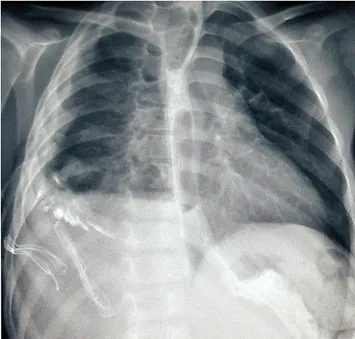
Barium swallow at 2 months follow-up revealed no contrast leak.
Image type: radiology (x_ray)